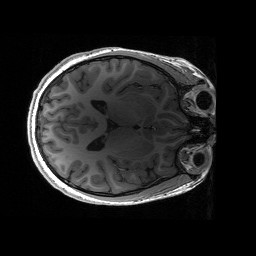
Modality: T1w
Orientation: axial
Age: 16
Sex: male
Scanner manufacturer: siemens
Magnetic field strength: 3 T
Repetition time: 2.53 s
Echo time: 0.00297 s